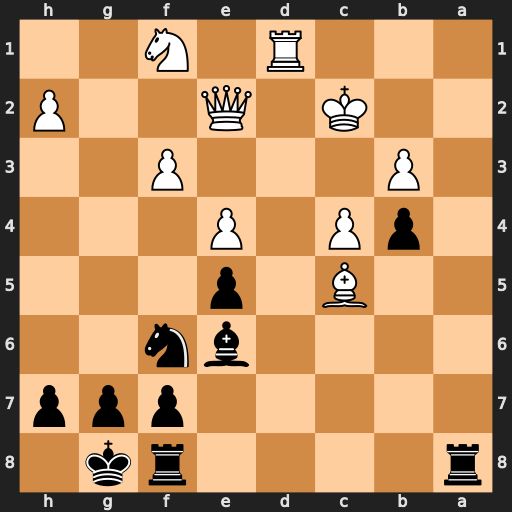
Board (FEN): r4rk1/5ppp/4bn2/2B1p3/1pP1P3/1P3P2/2K1Q2P/3R1N2
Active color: b
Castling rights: -
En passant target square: -
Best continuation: Ra2+ Kd3 Rd8+ Ke3 Ng4+ fxg4 Rxe2+ Kxe2 Bxg4+